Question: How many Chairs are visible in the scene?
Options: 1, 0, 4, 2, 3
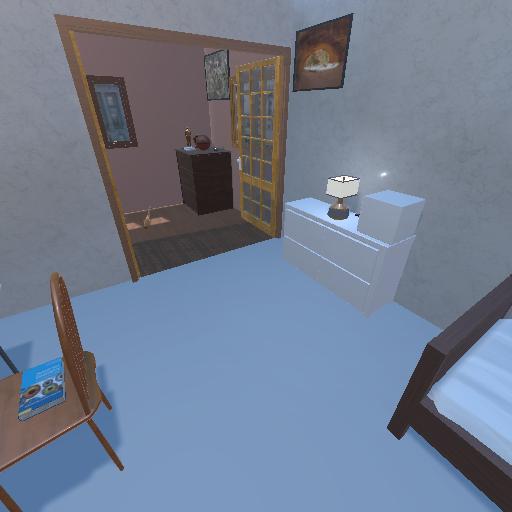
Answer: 1